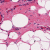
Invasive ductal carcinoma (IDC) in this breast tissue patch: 0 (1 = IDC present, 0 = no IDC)